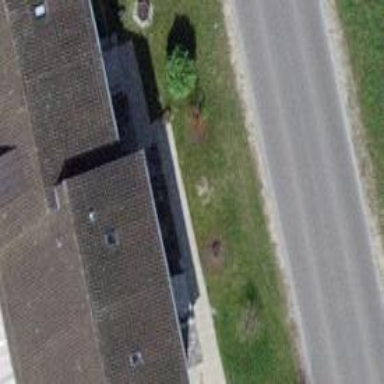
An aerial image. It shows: Terrace building.